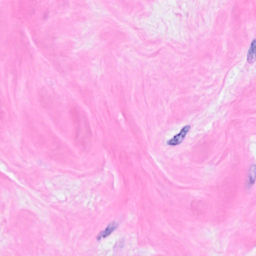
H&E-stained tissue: Breast